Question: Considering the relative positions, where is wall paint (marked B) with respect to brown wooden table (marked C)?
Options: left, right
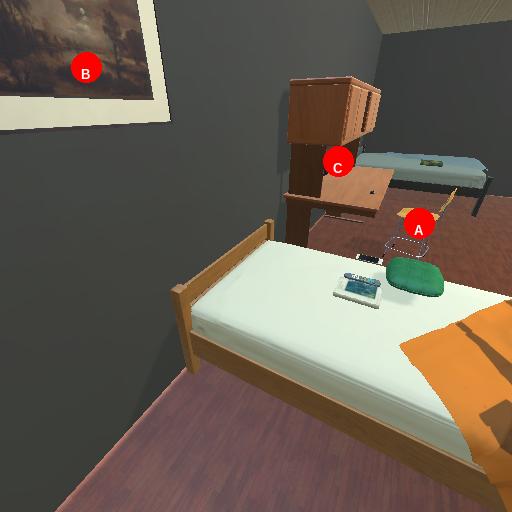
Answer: left